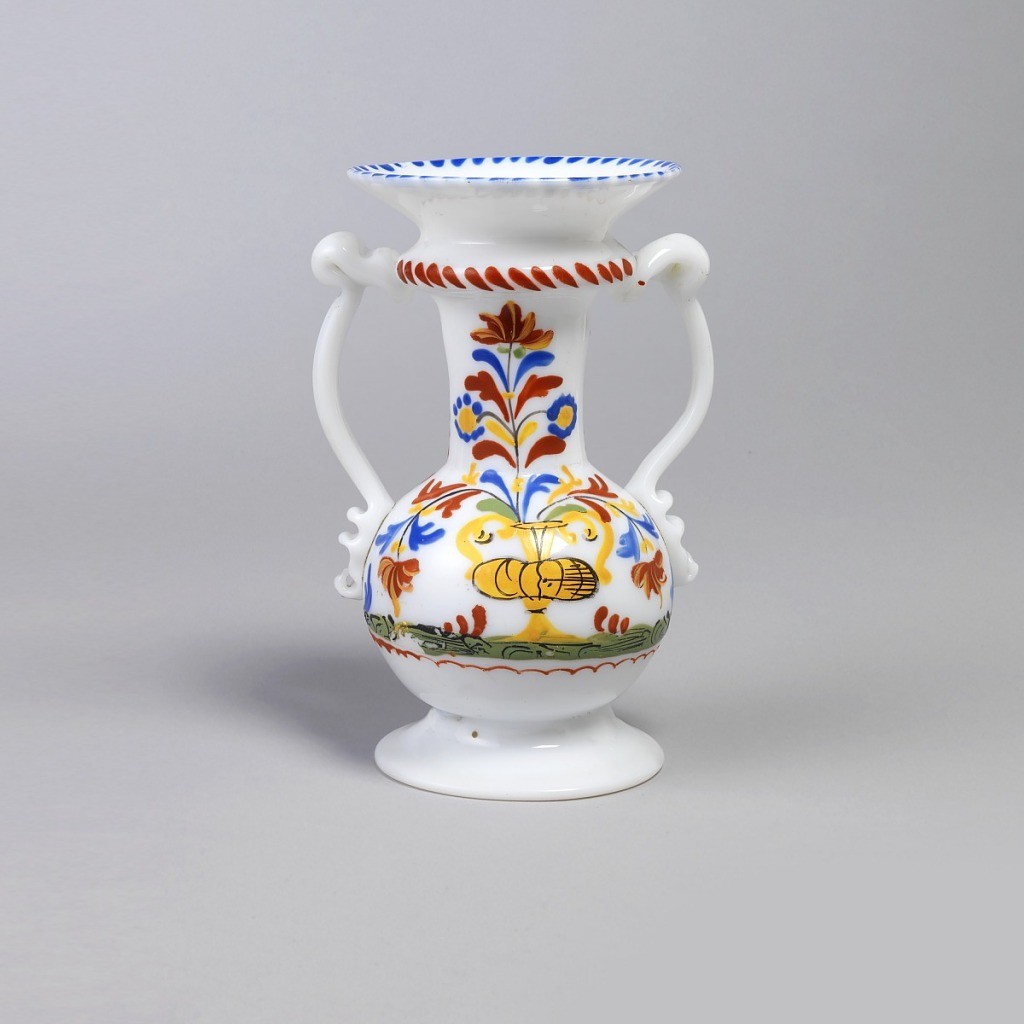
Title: Vase
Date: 18th century
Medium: Glass
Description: Two-handled vase in white glass with painted decoration.  Vase has a long neck and wide flaring opening.  Body of vase is short and round.